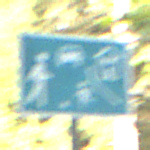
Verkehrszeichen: BeginnVerkehrsberuhigterBereich
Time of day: MorningAfternoon
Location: Outdoor (Nature)
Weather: Clear
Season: NotSpecified
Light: Natural